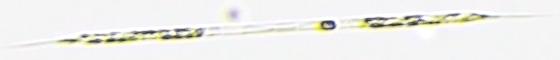
Label: Rhizosolenia